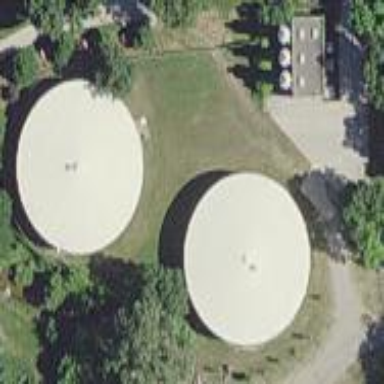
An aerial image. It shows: Water storage area.